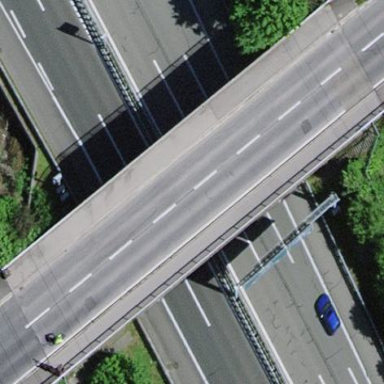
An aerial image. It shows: Bridge with beam structure.